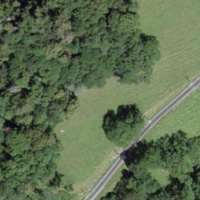
EUNIS habitat code: 45
Species observed at this site:
Neottia nidus-avis
Picea abies
Fagus sylvatica
Acer campestre
Abies alba